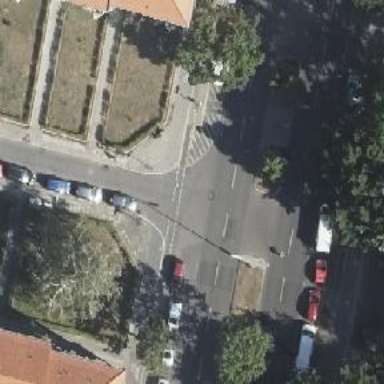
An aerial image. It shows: Residential road with asphalt surface and separate sidewalk.